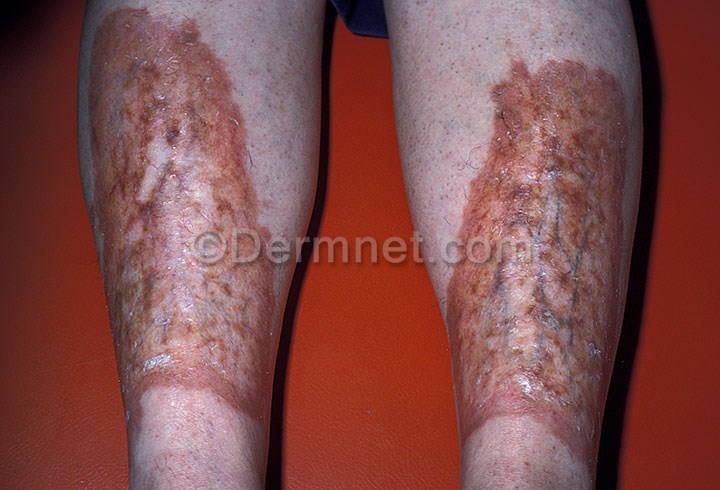
Disease: Systemic Disease